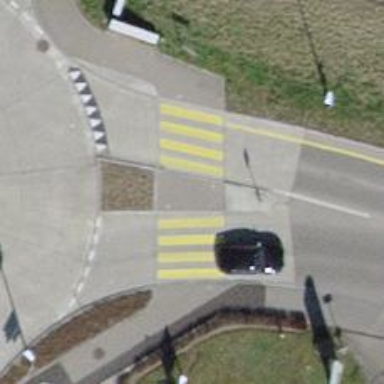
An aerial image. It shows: Island crossing on the road.